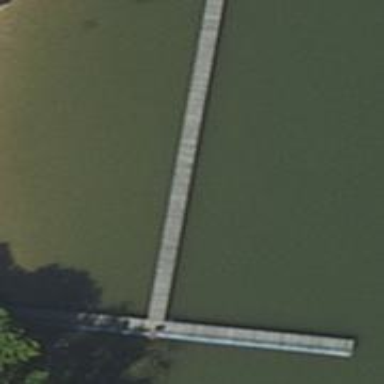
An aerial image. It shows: Man-made pier.